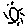
Label: sun